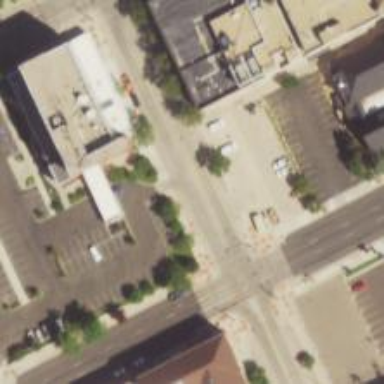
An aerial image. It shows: Tertiary road with asphalt surface and separate sidewalk.